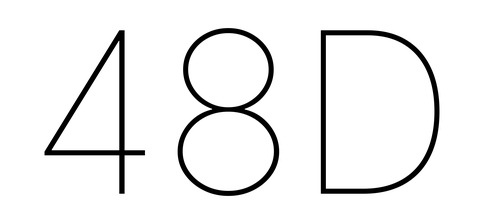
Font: Inter_Thin